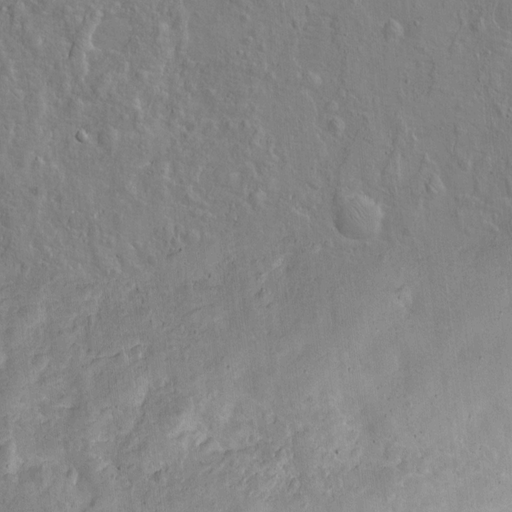
Objects detected: cone